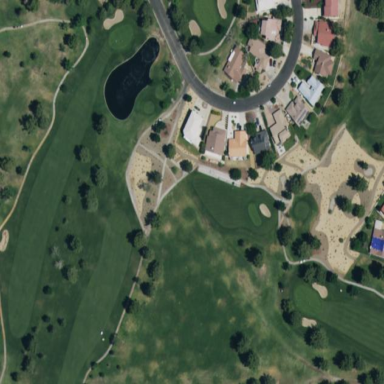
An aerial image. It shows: Rough area on grassy golf course.